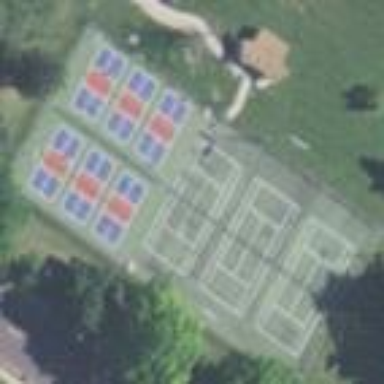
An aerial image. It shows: Tennis court on pitch.